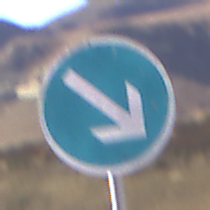
Verkehrszeichen: VorgeschriebeneVorbeifahrtRechts
Umgebung: Outdoor, Nature
Tageszeit: Midday
Wetter: Clear
Licht: Natural
Jahreszeit: NotSpecified
Kontrast: HighContrast